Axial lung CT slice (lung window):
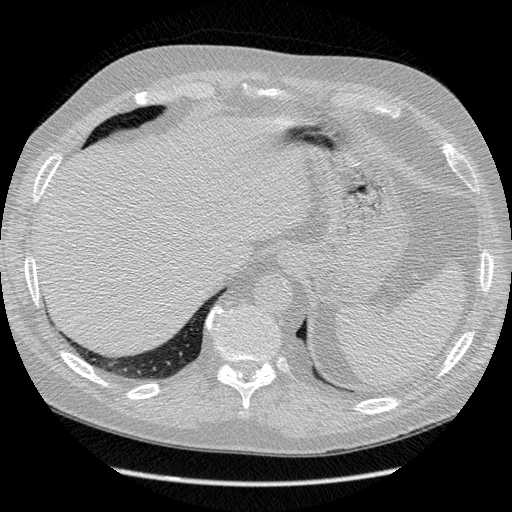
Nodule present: no